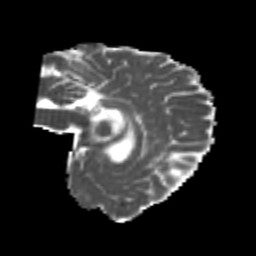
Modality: MD
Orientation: sagittal
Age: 20
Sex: female
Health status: healthy
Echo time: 0.074 s